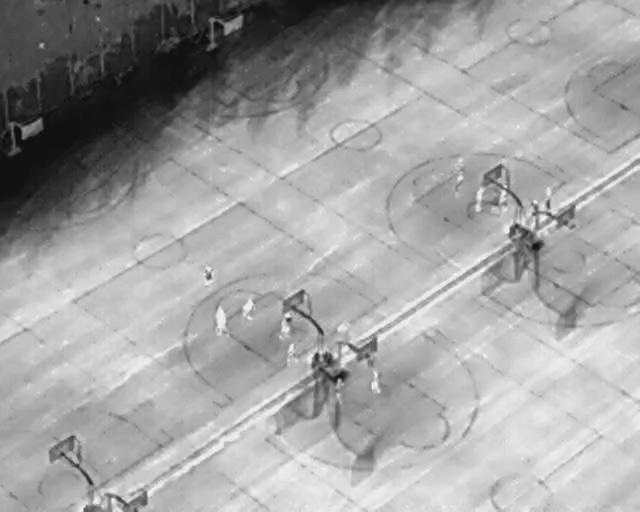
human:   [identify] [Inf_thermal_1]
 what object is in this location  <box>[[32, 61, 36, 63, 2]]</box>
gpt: <ref>1 large person at the center</ref>